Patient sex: M
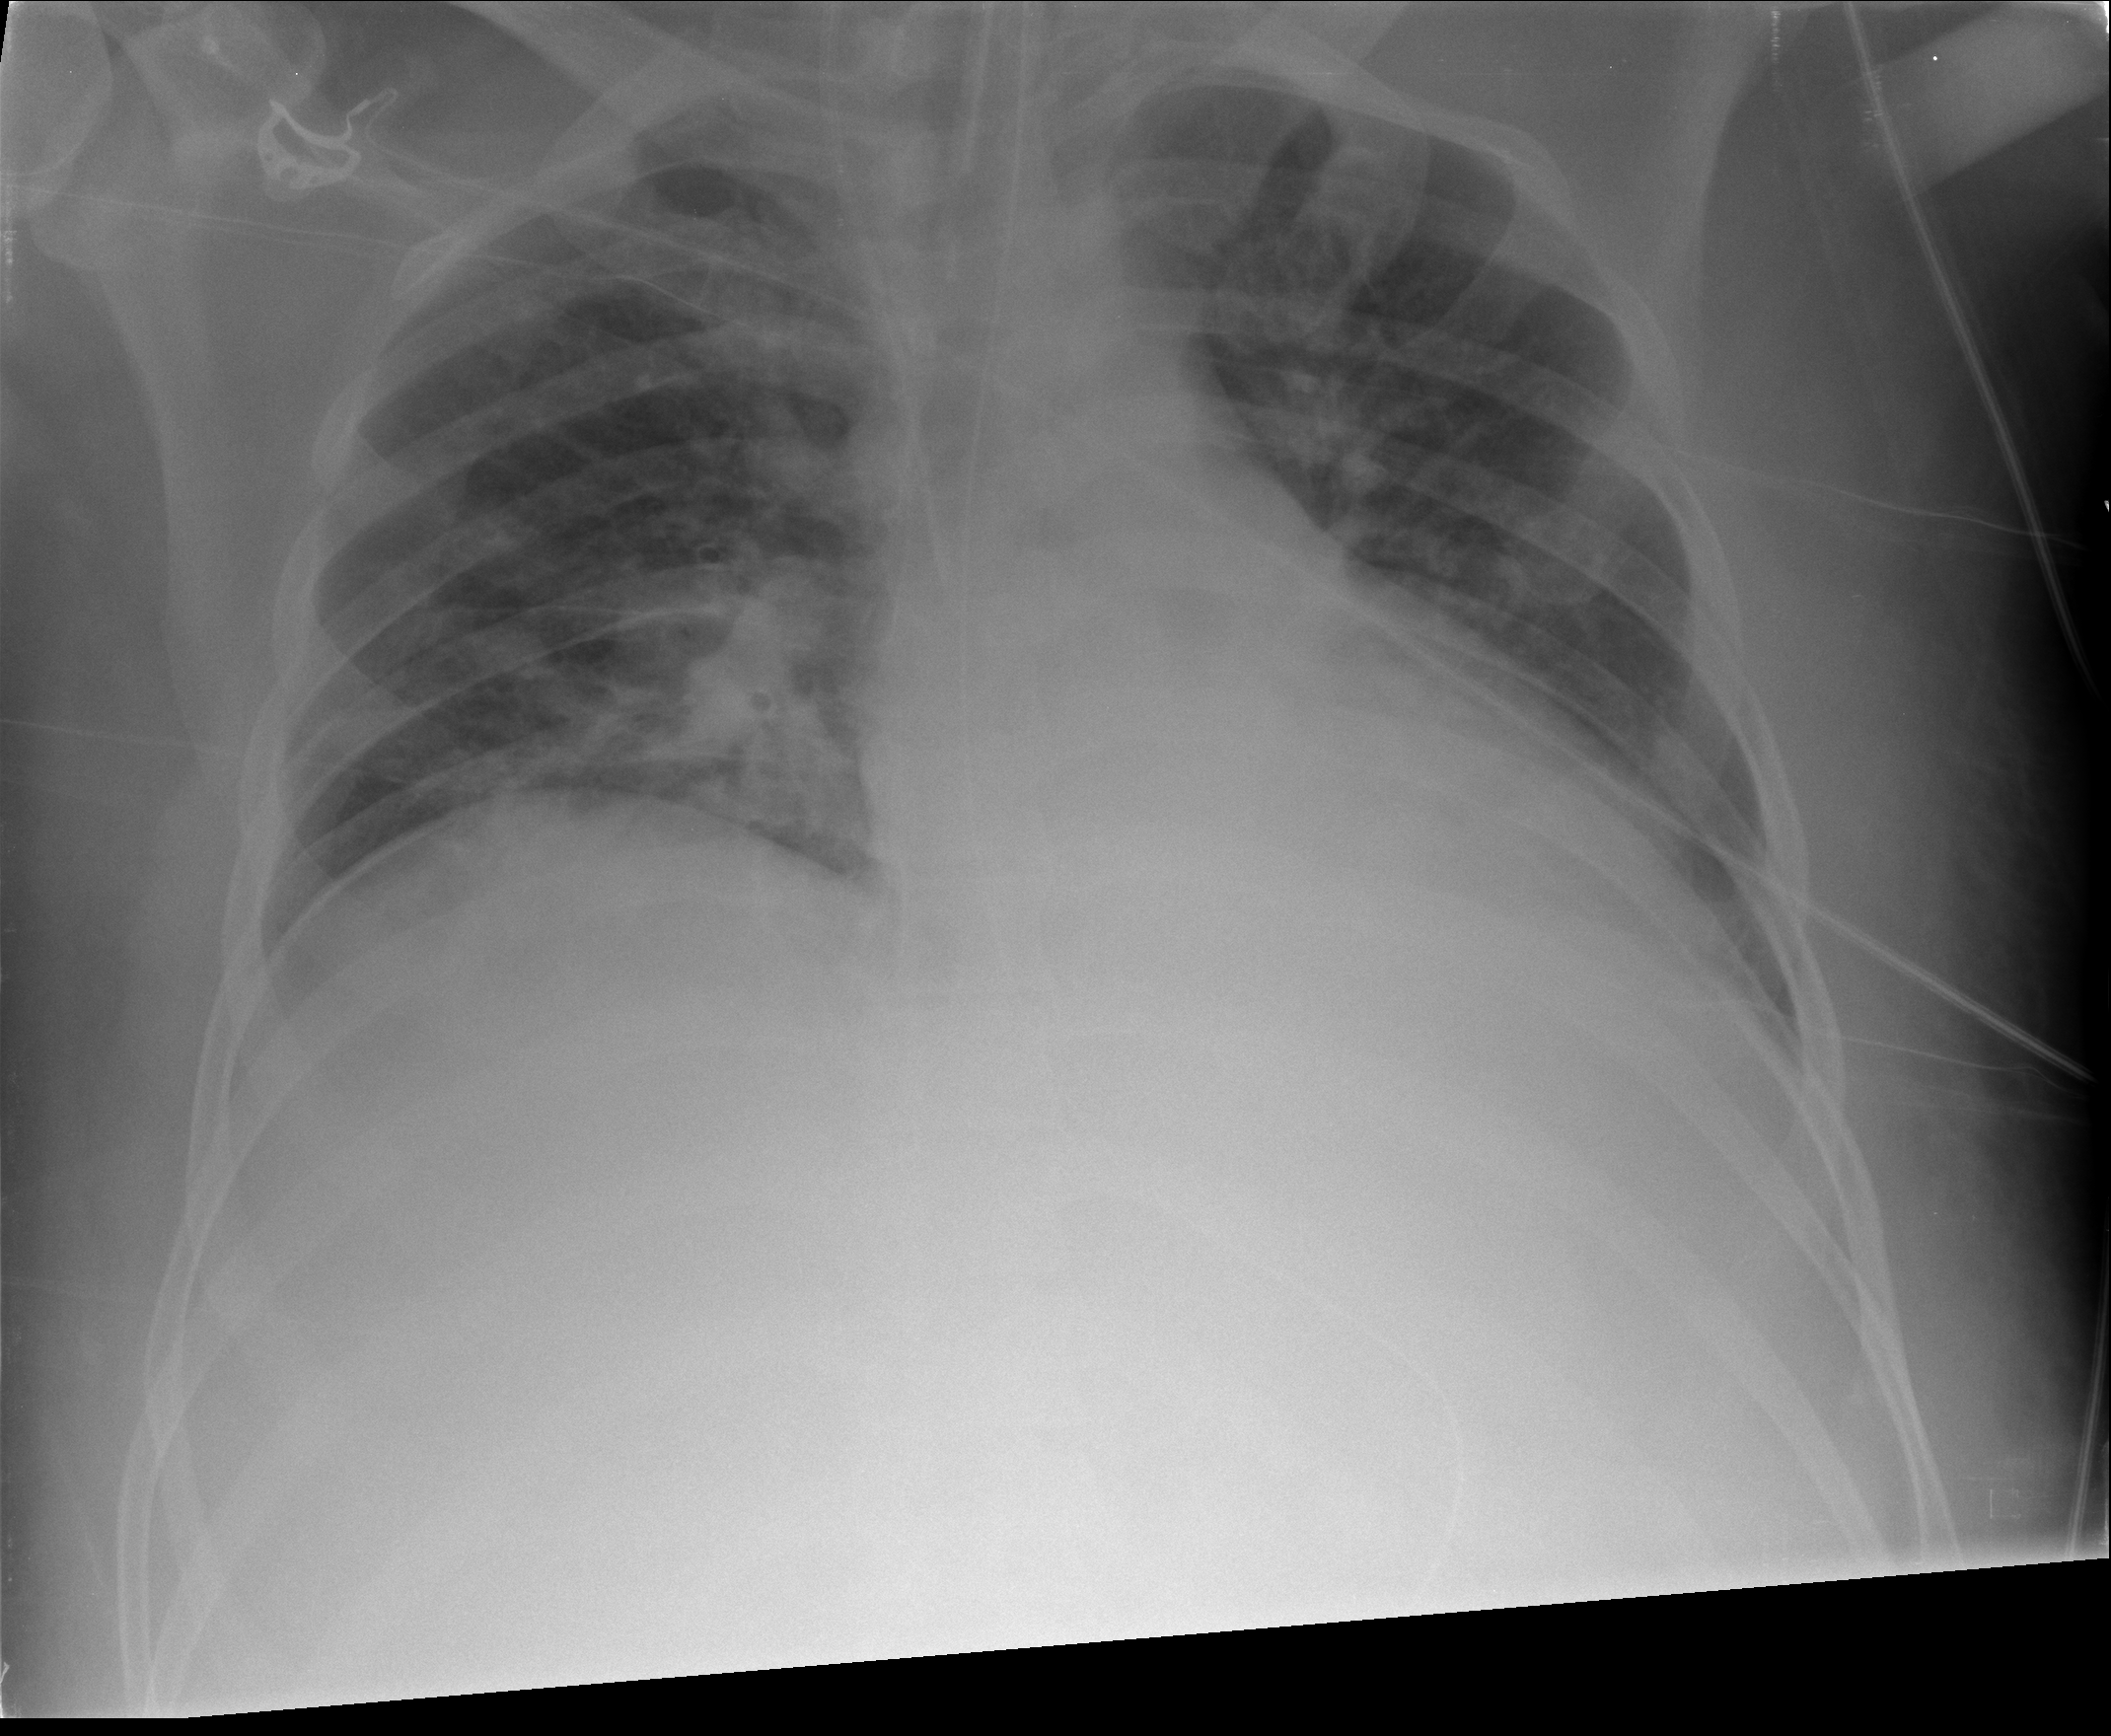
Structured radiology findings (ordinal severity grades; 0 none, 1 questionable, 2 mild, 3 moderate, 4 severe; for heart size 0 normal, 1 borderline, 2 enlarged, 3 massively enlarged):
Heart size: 1
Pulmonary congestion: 0
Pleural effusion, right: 0
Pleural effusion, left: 0
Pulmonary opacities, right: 2
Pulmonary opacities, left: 1
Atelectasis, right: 0
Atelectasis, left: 2